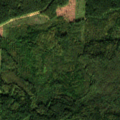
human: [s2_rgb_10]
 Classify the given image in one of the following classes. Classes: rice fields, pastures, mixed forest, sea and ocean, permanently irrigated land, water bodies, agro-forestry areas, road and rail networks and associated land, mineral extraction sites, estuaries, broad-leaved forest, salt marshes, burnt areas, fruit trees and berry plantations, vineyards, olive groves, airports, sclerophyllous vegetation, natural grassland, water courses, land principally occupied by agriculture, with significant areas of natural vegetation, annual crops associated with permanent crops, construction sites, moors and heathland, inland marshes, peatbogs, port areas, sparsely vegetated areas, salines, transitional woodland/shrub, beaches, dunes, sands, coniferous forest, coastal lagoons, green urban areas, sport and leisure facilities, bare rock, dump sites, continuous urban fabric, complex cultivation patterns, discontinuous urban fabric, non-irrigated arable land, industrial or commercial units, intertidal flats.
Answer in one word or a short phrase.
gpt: coniferous forest, mixed forest, transitional woodland/shrub